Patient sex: M
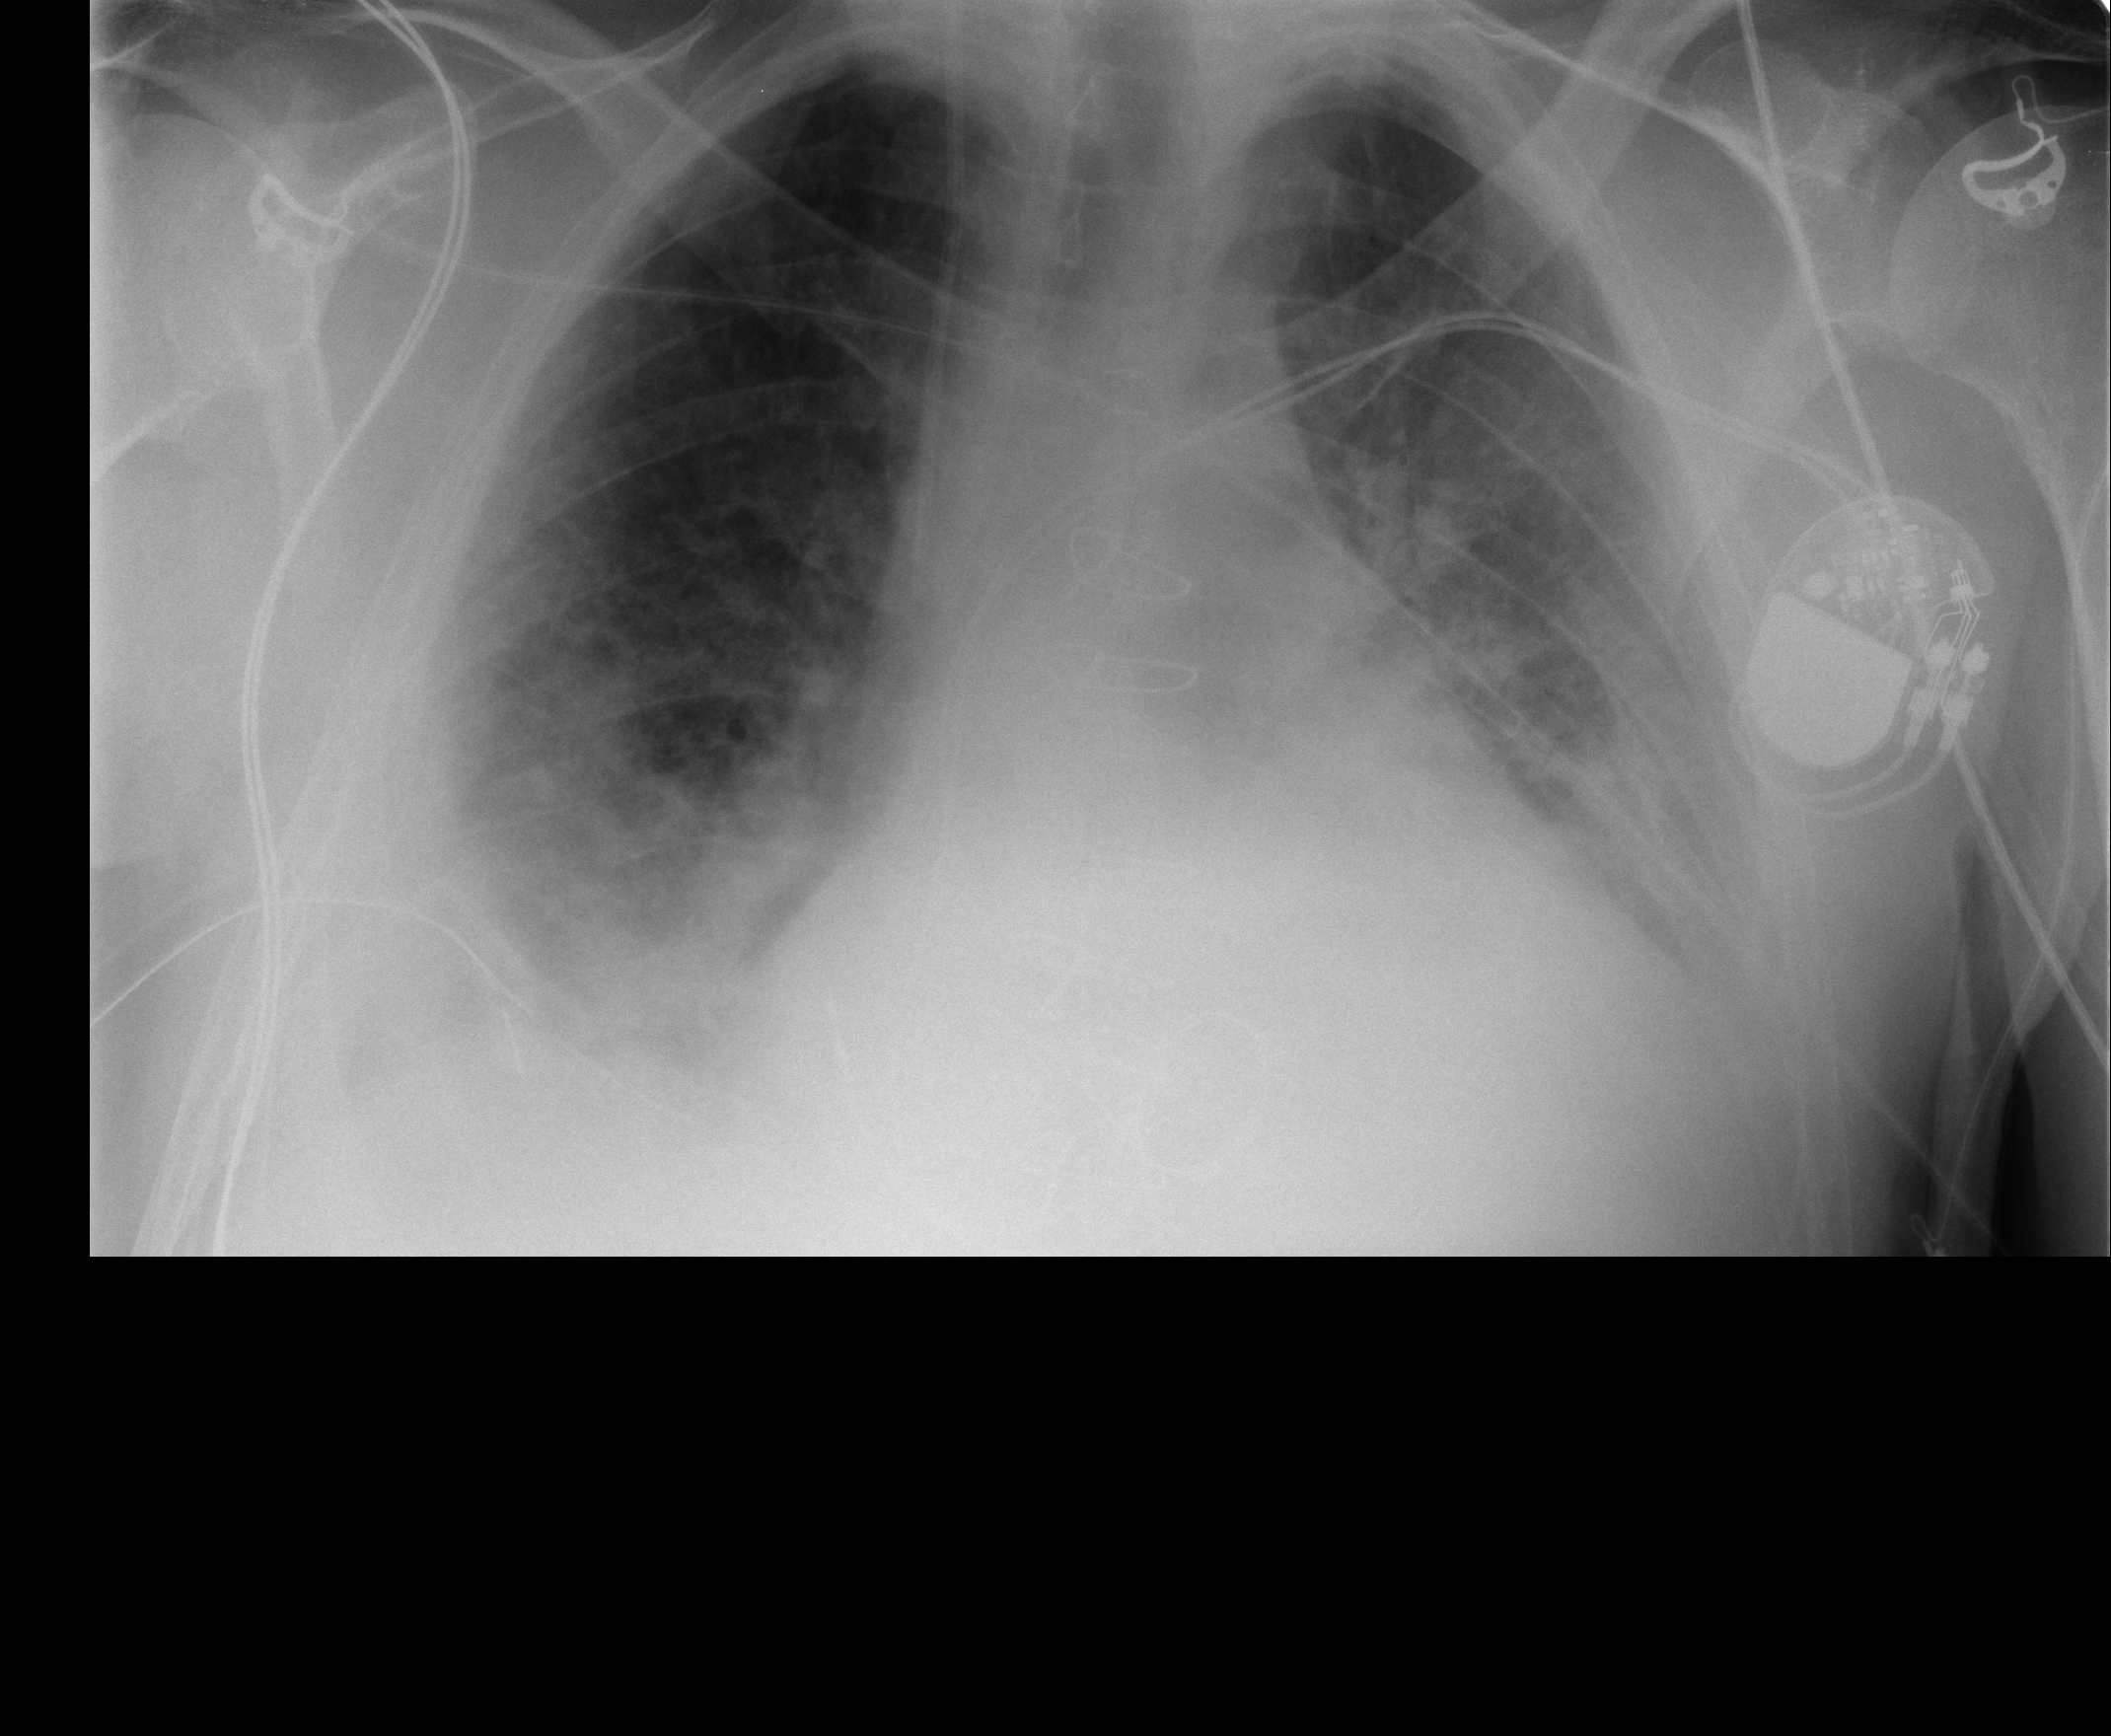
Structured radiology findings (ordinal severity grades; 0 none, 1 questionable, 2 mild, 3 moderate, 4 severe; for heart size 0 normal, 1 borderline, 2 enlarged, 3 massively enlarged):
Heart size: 2
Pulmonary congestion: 2
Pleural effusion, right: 3
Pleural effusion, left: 3
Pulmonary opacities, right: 0
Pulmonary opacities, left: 0
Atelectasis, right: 3
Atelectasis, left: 3